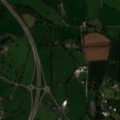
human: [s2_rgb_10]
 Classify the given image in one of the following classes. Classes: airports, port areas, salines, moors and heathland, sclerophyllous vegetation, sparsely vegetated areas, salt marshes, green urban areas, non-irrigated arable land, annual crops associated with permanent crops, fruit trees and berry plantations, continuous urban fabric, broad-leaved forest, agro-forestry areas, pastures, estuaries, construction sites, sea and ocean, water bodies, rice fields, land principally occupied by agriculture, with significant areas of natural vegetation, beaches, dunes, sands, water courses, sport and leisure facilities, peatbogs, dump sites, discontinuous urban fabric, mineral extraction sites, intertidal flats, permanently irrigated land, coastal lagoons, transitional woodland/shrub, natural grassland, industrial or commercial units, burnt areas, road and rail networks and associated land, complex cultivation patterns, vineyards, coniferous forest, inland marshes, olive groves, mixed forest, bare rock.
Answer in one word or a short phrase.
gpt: road and rail networks and associated land, non-irrigated arable land, pastures